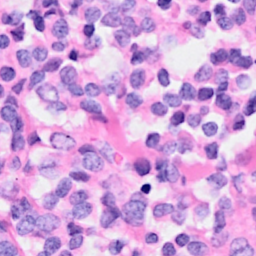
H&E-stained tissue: Breast